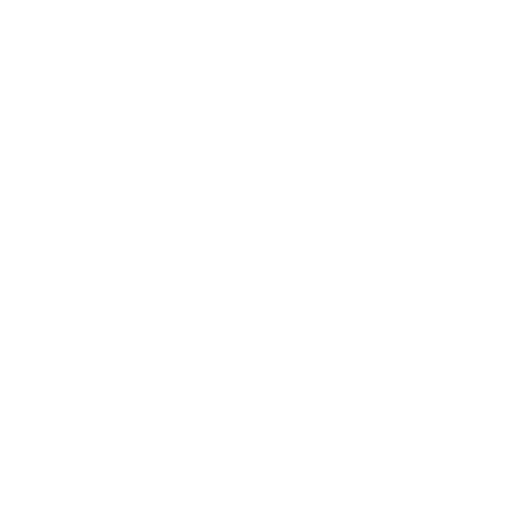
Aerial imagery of valley in Florida named Steep Head containing woody wetlands, grassland, evergreen forest, and herbaceous wetlands